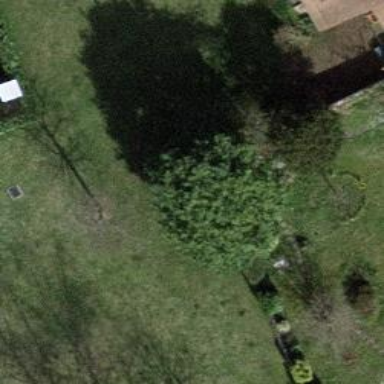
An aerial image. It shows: Evergreen needle-leaved tree.